Question: I am trying to download a image by using 'AsynckTask' but it doesn't give an Image. My 'ProgressBar' is showing a progress as long as i keep up the application but do not load the image.
This is the UI design of my application:

MainActivity:
> Java
'''
public class MainActivity extends AppCompatActivity {
ImageView img;
Button btn;
EditText edt;
ProgressBar prb;
SampleResultReceiver sampleResultReceiver;
String defalut_url="http://9xmobi.com/image/15580/size/128x128/KAJOL(12)%5B9xmobi.com%5D.jpg";
@Override
protected void onCreate(Bundle savedInstanceState) {
super.onCreate(savedInstanceState);
img=(ImageView)findViewById(R.id.image_view);
setContentView(R.layout.activity_main);
edt=(EditText)findViewById(R.id.urlid);
btn=(Button)findViewById(R.id.button);
prb=(ProgressBar)findViewById(R.id.progress);
}
public void click(View view){
Intent intent=new Intent(MainActivity.this,MyIntentServiceActivity.class);
intent.putExtra("receiver",sampleResultReceiver);
intent.putExtra("url", TextUtils.isEmpty(edt.getText())?defalut_url:edt.getText().toString());
startService(intent);
prb.setVisibility(View.VISIBLE);
prb.setIndeterminate(true);
}
class SampleResultReceiver extends ResultReceiver {
/**
* Create a new ResultReceive to receive results. Your
* {@link #onReceiveResult} method will be called from the thread running
* <var>handler</var> if given, or from an arbitrary thread if null.
*
* @param handler
*/
public SampleResultReceiver(Handler handler) {
super(handler);
}
@Override
protected void onReceiveResult(int resultCode, Bundle resultData) {
switch (resultCode){
case MyIntentServiceActivity.DOWNLOAD_ERROR:
Toast.makeText(getApplicationContext(), "error in download",
Toast.LENGTH_SHORT).show();
prb.setVisibility(View.INVISIBLE);
break;
case MyIntentServiceActivity.DOWNLOAD_SUCCESS:
String file_path=resultData.getString("file_path");
Bitmap bmp= BitmapFactory.decodeFile(file_path);
if (img!=null&&bmp!=null){
img.setImageBitmap(bmp);
Toast.makeText(getApplicationContext(),
"image download via IntentService is done",
Toast.LENGTH_SHORT).show();
}
else{
Toast.makeText(getApplicationContext(),
"error in decoding downloaded file",
Toast.LENGTH_SHORT).show();
}
prb.setIndeterminate(false);
prb.setVisibility(View.INVISIBLE);
break;
}
super.onReceiveResult(resultCode, resultData);
}
}
}
'''
And My Service Class is...
> Java
'''
public class MyIntentServiceActivity extends IntentService {
public static final int DOWNLOAD_ERROR=10;
public static final int DOWNLOAD_SUCCESS=11;
int byteCount=0;
public MyIntentServiceActivity(){
super(MyIntentServiceActivity.class.getName());
}
@Override
protected void onHandleIntent(Intent intent) {
String path=intent.getStringExtra("url");
final ResultReceiver receiver=intent.getParcelableExtra("receiver");
Bundle bundle=new Bundle();
File internal_root= Environment.getExternalStorageDirectory();
//File new_folder=new File("sdcard0/IntentService_Example");
//if (!new_folder.exists()){
// new_folder.mkdir();
// }
File new_file=new File(internal_root,"download_image.jpg");
try {
URL url=new URL(path);
HttpURLConnection connection=(HttpURLConnection)url.openConnection();
connection.setRequestMethod("GET");
connection.setDoOutput(true);
connection.connect();
int responseCode=connection.getResponseCode();
if (responseCode!=200)
throw new Exception("Error in connection");
InputStream is=connection.getInputStream();
OutputStream fos=new FileOutputStream(new_file);
byte[] buffer=new byte[1024];
int count=0;
while ((count=is.read(buffer))>0){
fos.write(buffer,0,count);
}
fos.close();
String file_path=new_file.getPath();
bundle.putString("file_path",file_path);
receiver.send(DOWNLOAD_SUCCESS,bundle);
} catch (MalformedURLException e) {
e.printStackTrace();
} catch (IOException e) {
e.printStackTrace();
} catch (Exception e) {
e.printStackTrace();
}
}
}
'''
Where is my mistake here? please point me in the right direction.
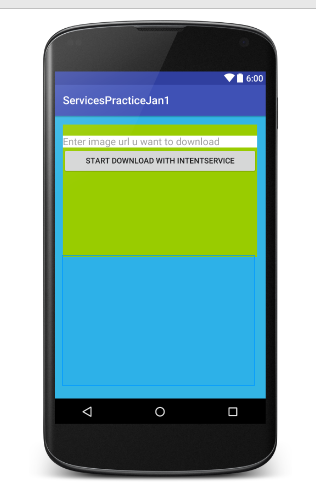
Answer: When your sending the Sample Result Receiver instance to Your Service class,Your not sending an object of the sample result receiver class infact Your sending a null pointer to the service class.
You must try doing this.
'''
public void click(View view){
sampleResultReceiver = new SampleResultReceiver();
Intent intent=new Intent(MainActivity.this,MyIntentServiceActivity.class);
intent.putParceleableExtra("receiver",sampleResultReceiver);
intent.putExtra("url", TextUtils.isEmpty(edt.getText())?defalut_url:edt.getText().toString());
startService(intent);
prb.setVisibility(View.VISIBLE);
prb.setIndeterminate(true);
}
'''